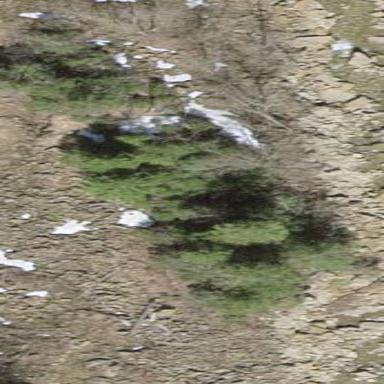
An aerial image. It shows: Patch of scrub vegetation.